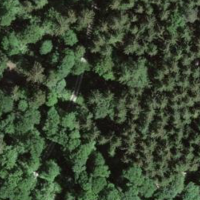
EUNIS habitat code: 44
Species observed at this site:
Lysimachia nemorum